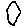
Label: hexagon